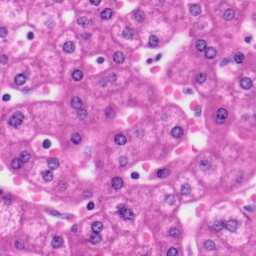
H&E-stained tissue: Liver